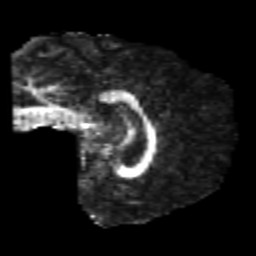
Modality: FA
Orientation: sagittal
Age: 26
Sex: male
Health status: healthy
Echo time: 0.074 s